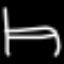
Label: bed